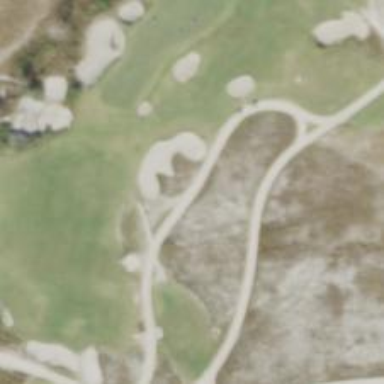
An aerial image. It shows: Path for both road and golf.